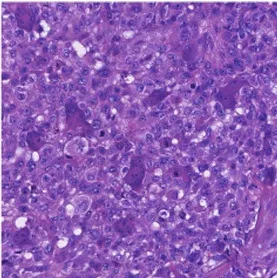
HE (x100).
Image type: pathology (pas)